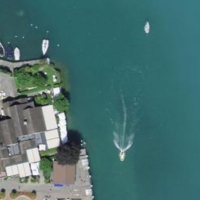
EUNIS habitat code: 14
Species observed at this site:
Erigeron karvinskianus
Juglans regia
Chroicocephalus ridibundus
Passer domesticus
Fulica atra
Alcedo atthis